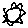
Label: sun